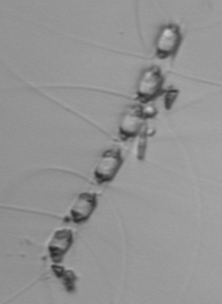
Label: Chaetoceros_didymus